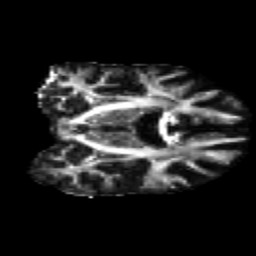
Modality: FA
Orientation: coronal
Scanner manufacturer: ge
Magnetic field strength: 3 T
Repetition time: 8.8 s
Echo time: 0.085 s